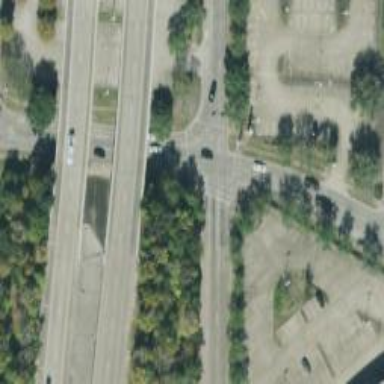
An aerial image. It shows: Secondary road with frontage road alongside.